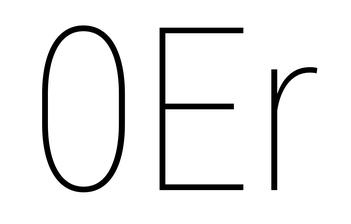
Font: Roboto_Condensed_Thin